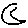
Label: moon